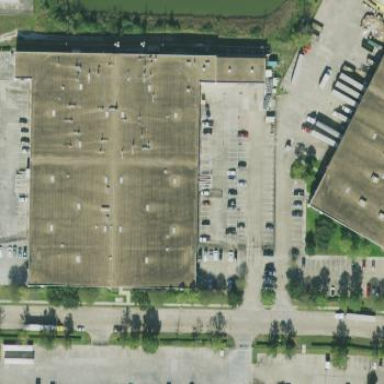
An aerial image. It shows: Warehouse.